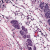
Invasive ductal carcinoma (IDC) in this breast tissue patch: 0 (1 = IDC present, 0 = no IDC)